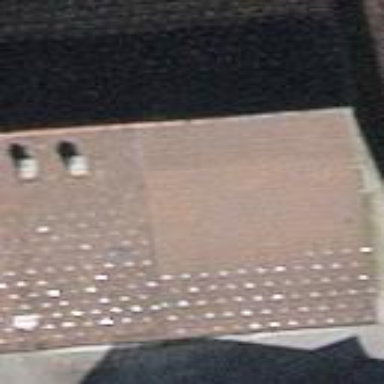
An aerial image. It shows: Building with tiled roof.